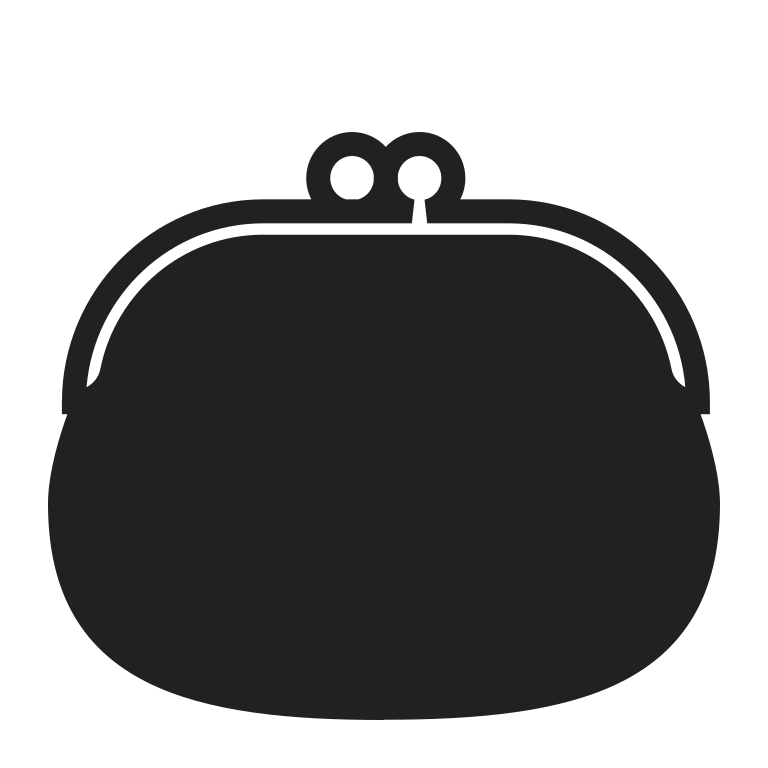
purse high contrast